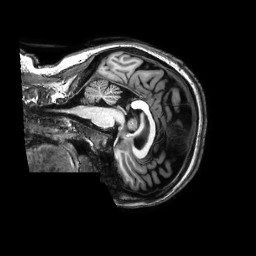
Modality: T1w
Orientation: sagittal
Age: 45
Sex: female
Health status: healthy
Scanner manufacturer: philips
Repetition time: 0.009 s
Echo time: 0.004 s